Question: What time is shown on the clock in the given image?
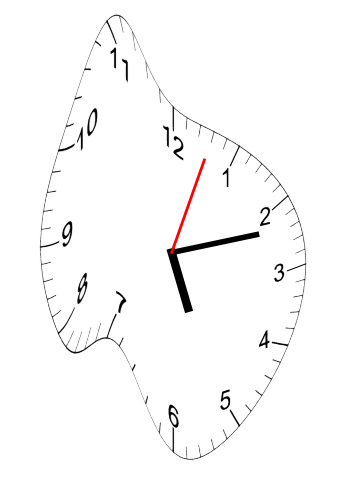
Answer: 05:12:03